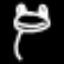
Label: frog